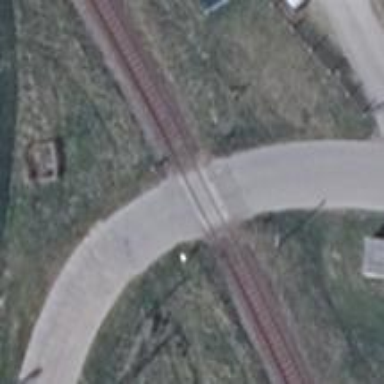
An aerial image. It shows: Railway level crossing.